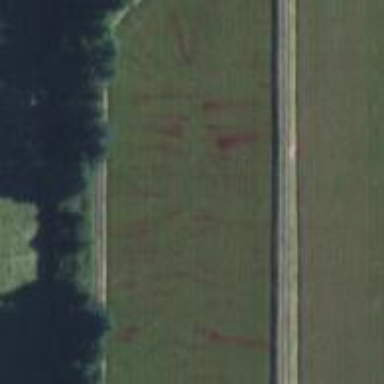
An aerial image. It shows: Farmland with cranberries as the crop.